Field crop: maize
Growth stage: 2
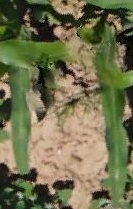
Species: maize